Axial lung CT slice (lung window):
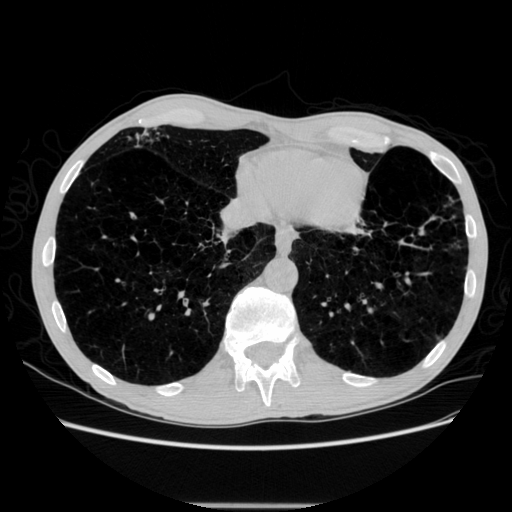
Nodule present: no